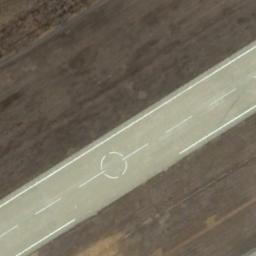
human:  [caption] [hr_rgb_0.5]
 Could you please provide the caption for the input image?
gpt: The runway is marked with lines .

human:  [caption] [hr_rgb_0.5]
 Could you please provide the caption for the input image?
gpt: The runway is on the bare land .

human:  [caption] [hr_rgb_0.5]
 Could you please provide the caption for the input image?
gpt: The runway goes through the clearing and a round marking is on the runway .

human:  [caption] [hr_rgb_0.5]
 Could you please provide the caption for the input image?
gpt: Next to the runway is brown bare ground with white circles and dashes on the runway .

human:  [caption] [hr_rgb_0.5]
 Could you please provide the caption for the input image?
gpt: There are brown bare land beside the runway .